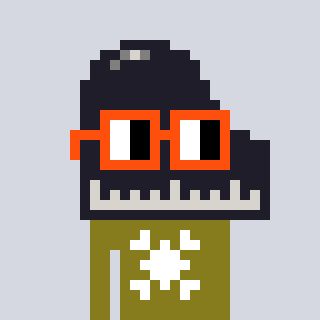
a pixel art character with square orange glasses, a piano-shaped head and a gunk-colored body on a cool background